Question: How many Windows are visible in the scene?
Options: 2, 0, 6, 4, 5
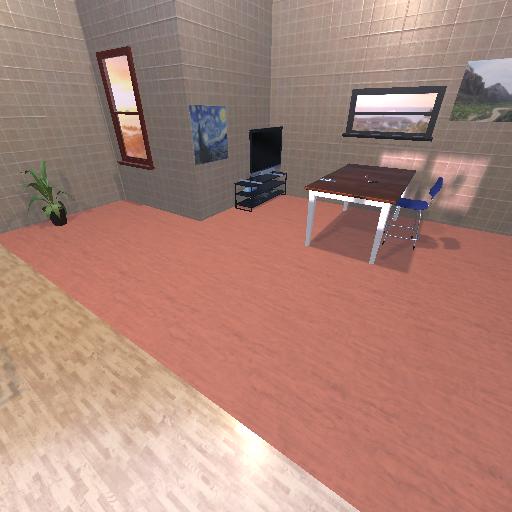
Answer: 2